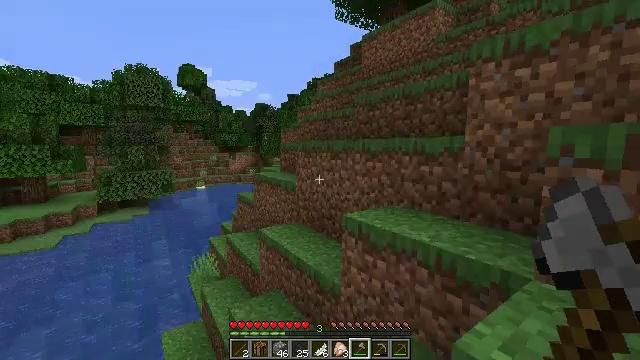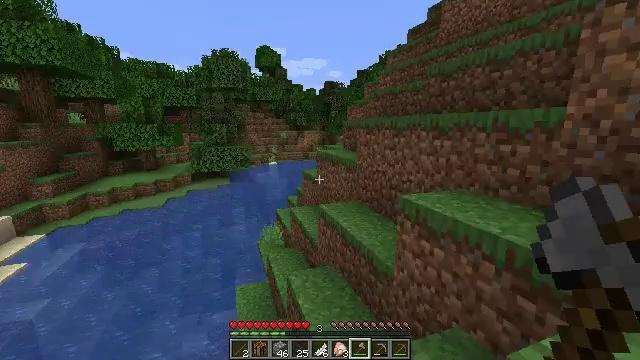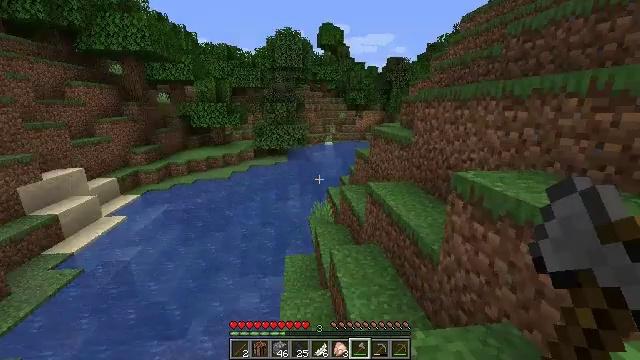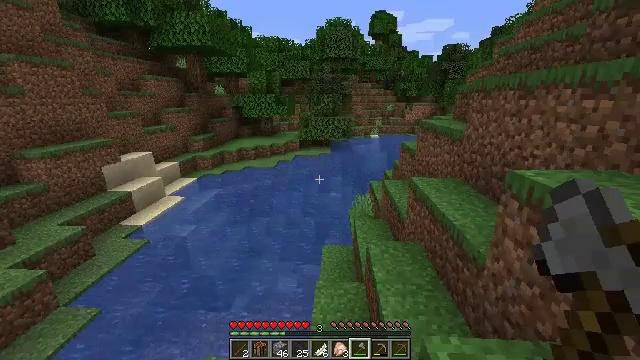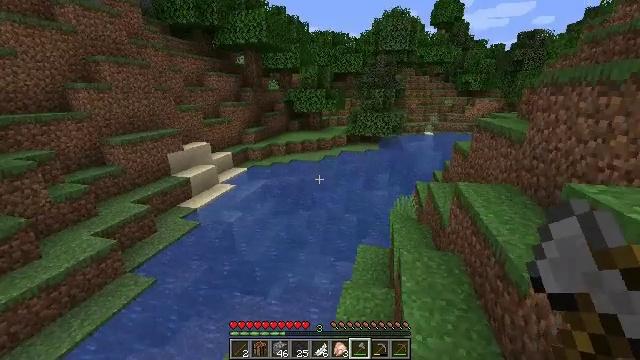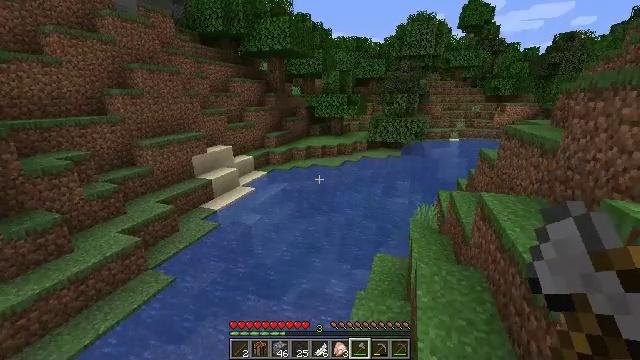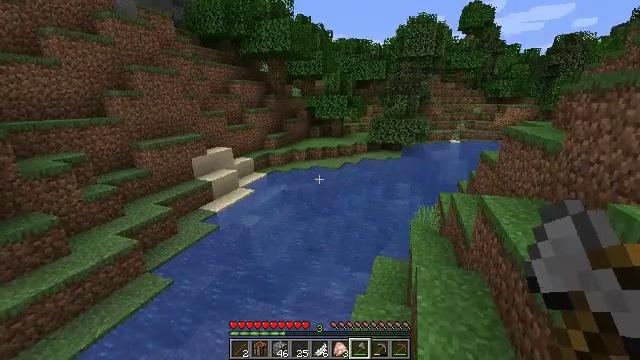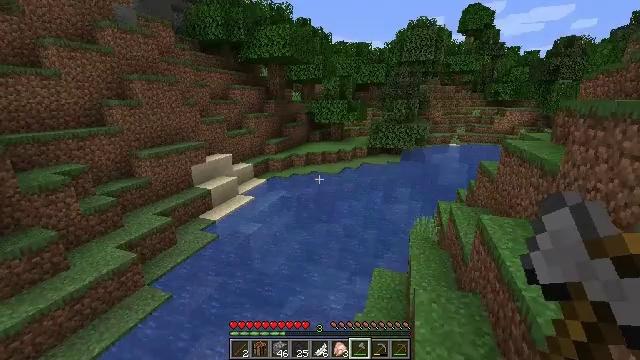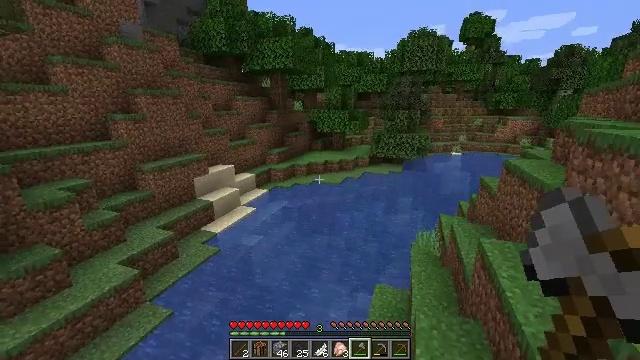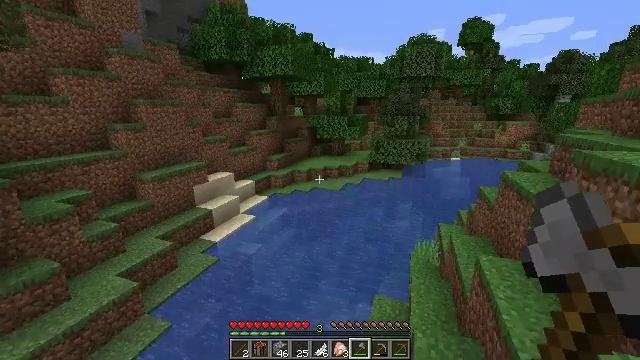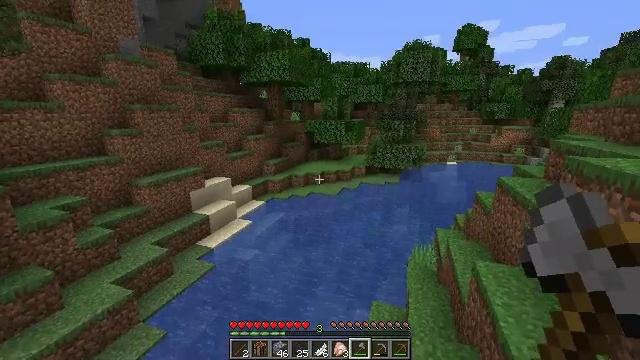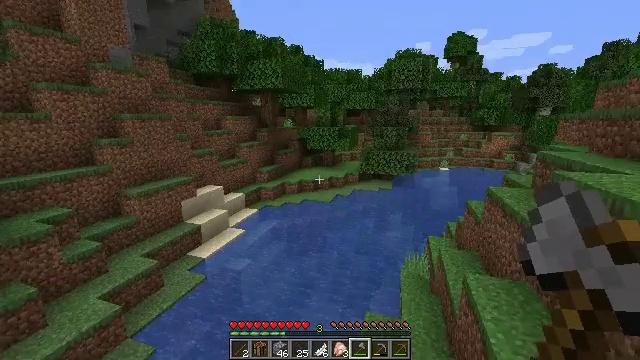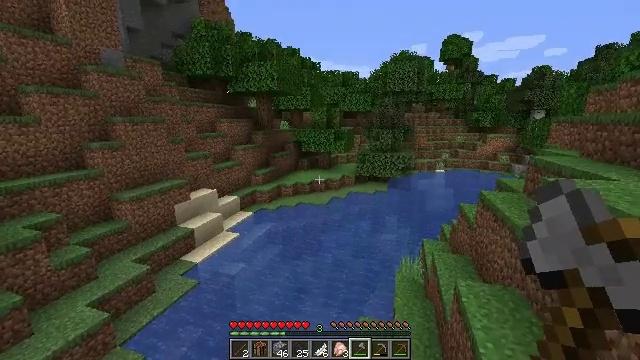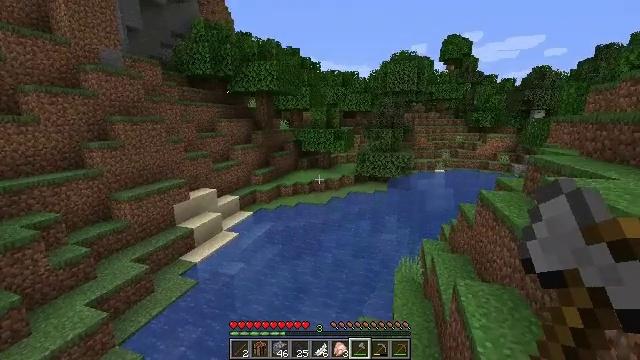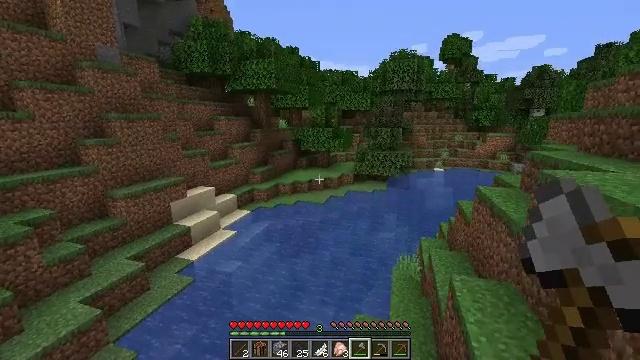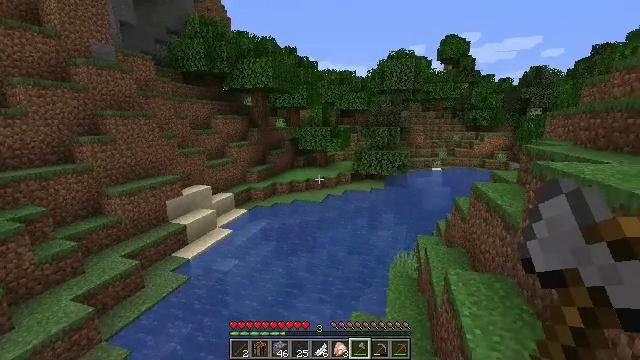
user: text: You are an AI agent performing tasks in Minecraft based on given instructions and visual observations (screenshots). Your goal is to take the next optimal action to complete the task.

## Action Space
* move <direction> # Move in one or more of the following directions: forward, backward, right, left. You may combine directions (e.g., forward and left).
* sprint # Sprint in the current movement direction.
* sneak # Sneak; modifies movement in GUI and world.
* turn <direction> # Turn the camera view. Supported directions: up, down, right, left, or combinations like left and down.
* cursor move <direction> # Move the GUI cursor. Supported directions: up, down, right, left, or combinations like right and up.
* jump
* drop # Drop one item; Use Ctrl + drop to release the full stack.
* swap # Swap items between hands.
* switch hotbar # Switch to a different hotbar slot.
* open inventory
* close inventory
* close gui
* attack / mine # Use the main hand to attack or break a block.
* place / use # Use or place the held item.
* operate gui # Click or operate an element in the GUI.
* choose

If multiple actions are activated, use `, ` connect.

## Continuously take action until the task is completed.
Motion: motion action
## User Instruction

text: Kill mobs.
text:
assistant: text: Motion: move forward and move right, turn left and down
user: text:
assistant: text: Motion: move forward and move right, turn left and down
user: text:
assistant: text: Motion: move forward and move right, turn left and down
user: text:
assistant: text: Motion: move forward and move right, turn left
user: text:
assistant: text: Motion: move right, turn left and up
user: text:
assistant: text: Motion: move right
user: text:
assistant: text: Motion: move right, jump
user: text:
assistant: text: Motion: move right, turn up, jump
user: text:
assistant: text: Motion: move right, jump
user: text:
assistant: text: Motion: move right, jump
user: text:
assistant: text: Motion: move right, turn right and up, jump
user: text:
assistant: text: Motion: move right, jump
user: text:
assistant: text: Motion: move right, jump
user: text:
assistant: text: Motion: move right
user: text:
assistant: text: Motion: move right
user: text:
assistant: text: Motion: move right, turn right
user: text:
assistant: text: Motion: move right, turn right and up
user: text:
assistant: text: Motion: move right, turn right and up
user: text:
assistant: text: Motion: move right, turn right and up, jump
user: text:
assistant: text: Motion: move forward and move right, turn right, jump
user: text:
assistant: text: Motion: move forward and move right, jump
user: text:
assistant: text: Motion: move forward and move right, jump
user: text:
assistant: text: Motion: move forward and move right, turn right, jump
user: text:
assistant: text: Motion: move forward and move right, turn right and up, jump
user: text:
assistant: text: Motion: move forward and move right, turn right
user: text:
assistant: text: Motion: move forward and move right, turn right and up
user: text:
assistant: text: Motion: move forward and move right, turn right and up
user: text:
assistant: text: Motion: move forward
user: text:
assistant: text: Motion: move forward
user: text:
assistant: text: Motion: move forward, jump